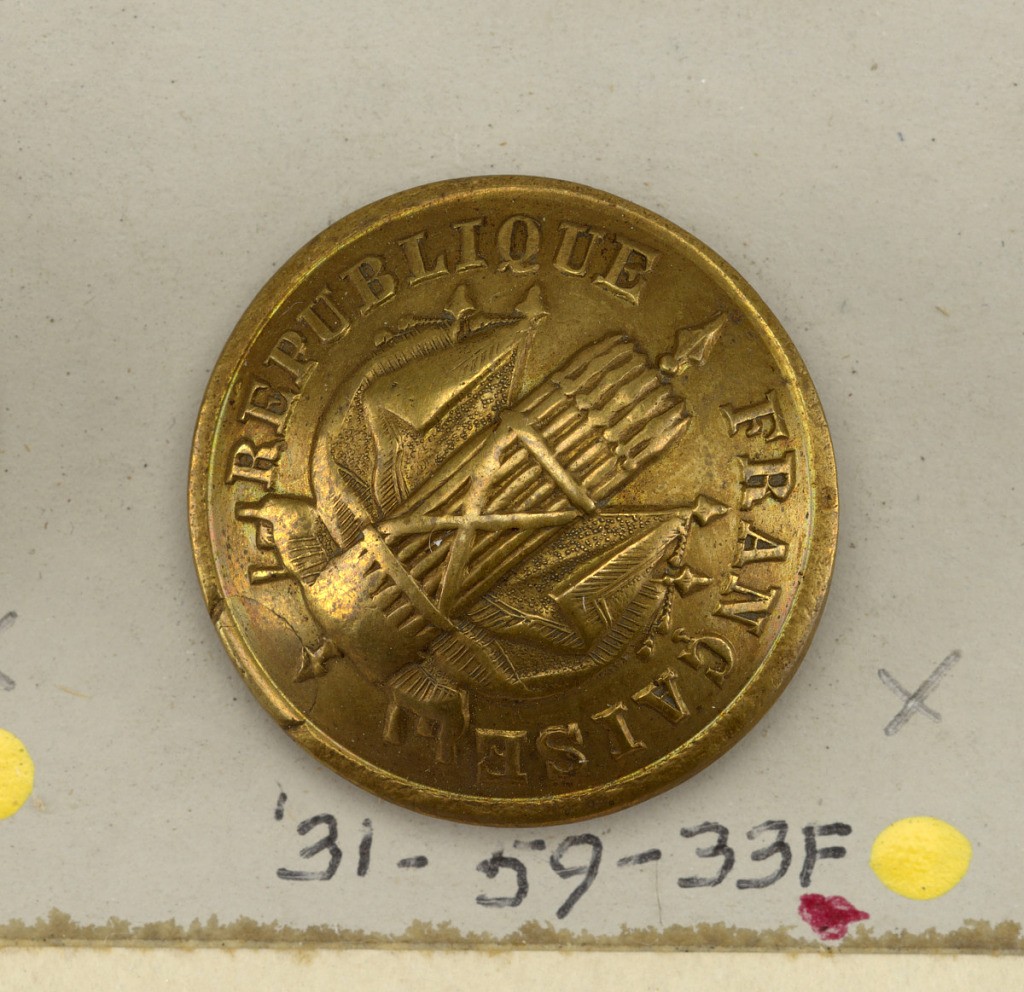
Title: Buttons
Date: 1870–71
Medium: f/: brass. p/: brass. q/: brass.
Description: convex buttons with ornament showing facses with spear placed on crossed flags and the words "Republique francaise."

Component "f" is found on card 57